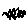
Label: zigzag